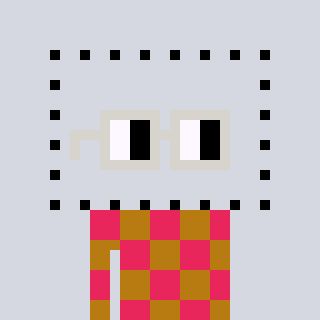
a pixel art character with square light gray glasses, a void-shaped head and a gold-colored body on a cool background